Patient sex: M
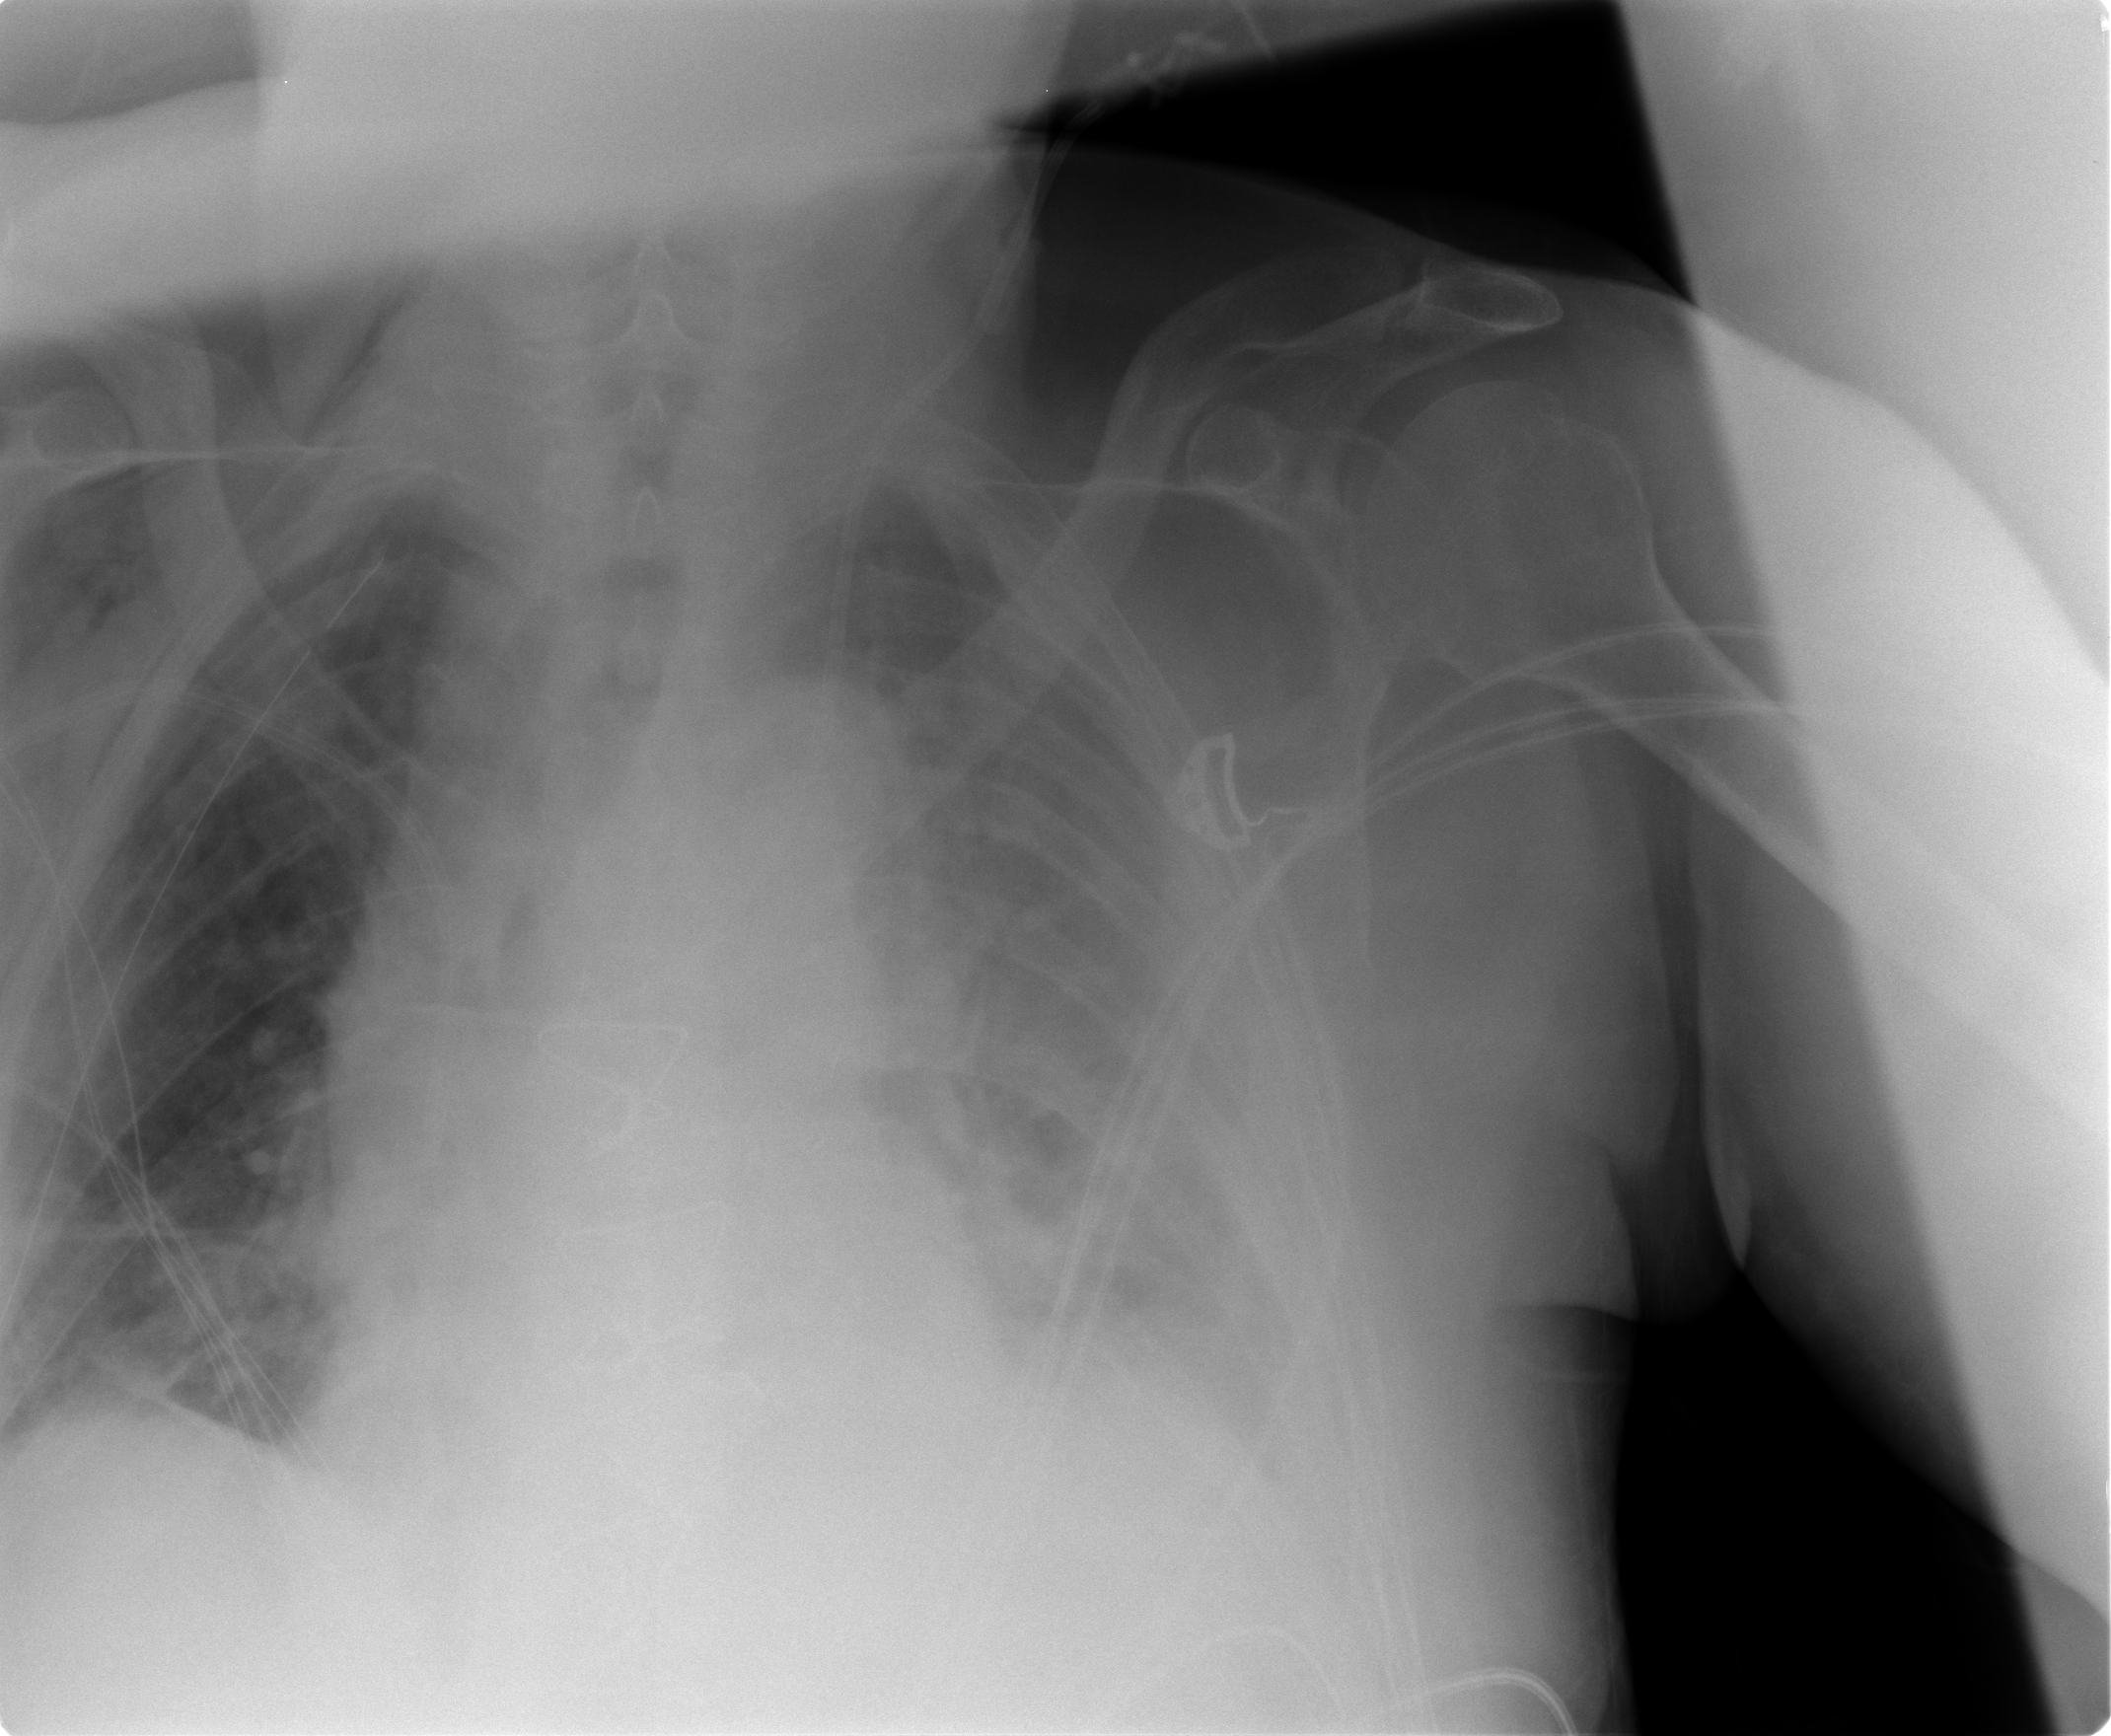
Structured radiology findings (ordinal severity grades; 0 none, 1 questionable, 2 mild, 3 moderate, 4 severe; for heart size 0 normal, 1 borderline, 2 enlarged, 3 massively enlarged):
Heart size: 2
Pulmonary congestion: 2
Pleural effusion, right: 0
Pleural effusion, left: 3
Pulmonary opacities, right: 0
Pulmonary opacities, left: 0
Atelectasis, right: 2
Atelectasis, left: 3